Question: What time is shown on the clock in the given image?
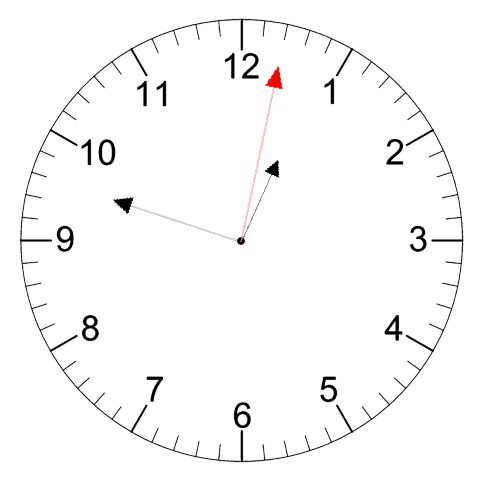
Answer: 12:48:02